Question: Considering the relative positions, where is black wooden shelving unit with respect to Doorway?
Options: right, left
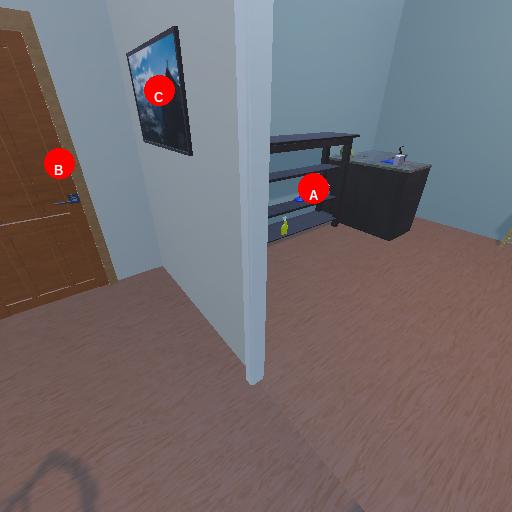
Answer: right